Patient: sex M, age 78
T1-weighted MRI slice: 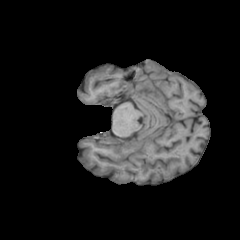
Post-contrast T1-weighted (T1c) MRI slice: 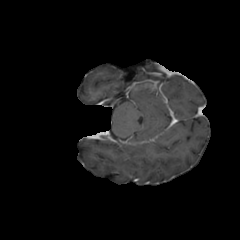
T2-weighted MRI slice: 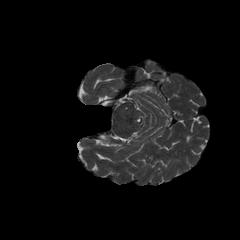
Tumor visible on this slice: no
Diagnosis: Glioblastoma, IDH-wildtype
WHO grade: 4